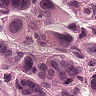
Metastatic tissue present: yes